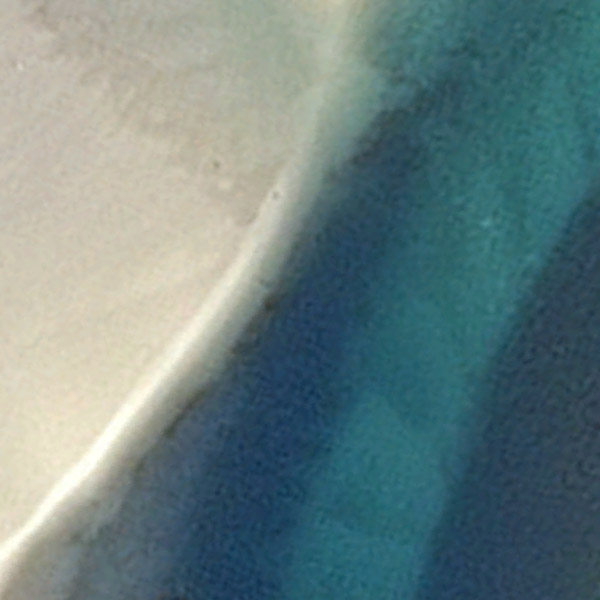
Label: Beach